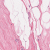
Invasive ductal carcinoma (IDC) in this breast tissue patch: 0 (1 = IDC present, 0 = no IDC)